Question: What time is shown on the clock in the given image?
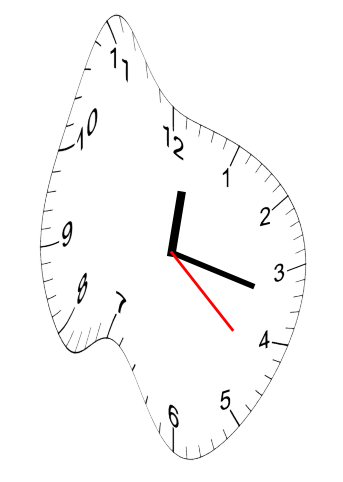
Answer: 12:17:22